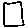
Label: square